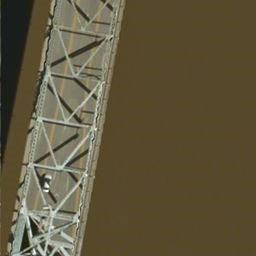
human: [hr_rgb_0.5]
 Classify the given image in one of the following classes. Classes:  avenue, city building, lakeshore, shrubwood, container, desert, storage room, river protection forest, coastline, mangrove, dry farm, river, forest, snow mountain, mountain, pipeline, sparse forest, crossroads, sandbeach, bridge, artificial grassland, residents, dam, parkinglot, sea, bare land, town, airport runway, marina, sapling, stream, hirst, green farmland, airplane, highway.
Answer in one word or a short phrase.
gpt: bridge